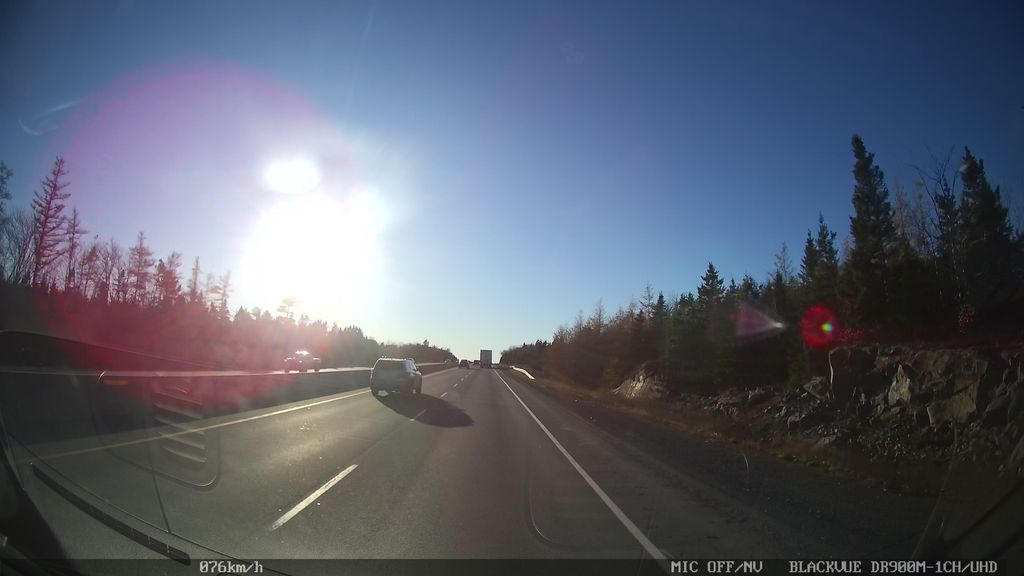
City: halifax